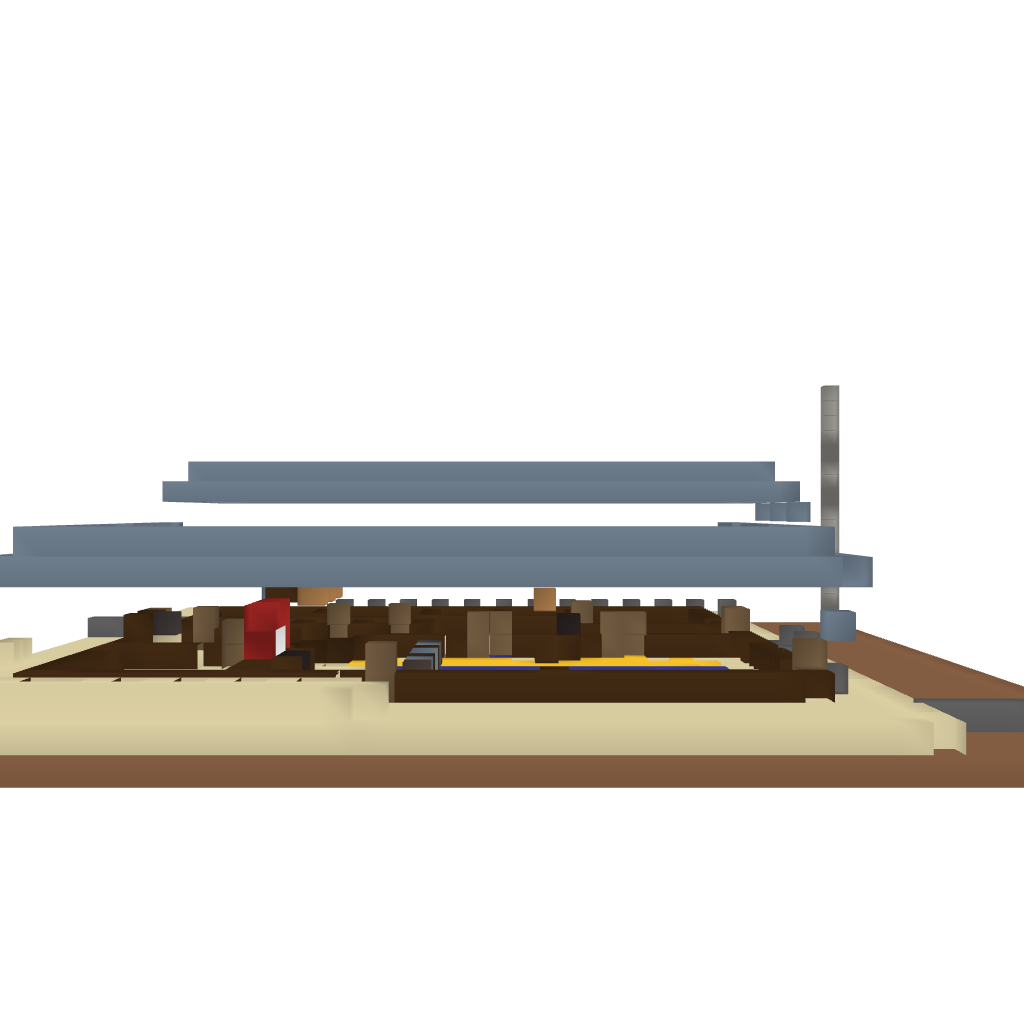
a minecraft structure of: funeral home